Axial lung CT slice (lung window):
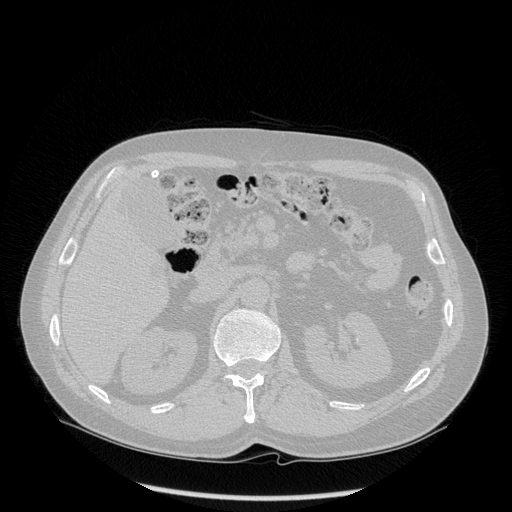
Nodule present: no